Aerial crown-view tile of a tropical tree (Barro Colorado Island, Panama), acquired 20250317:
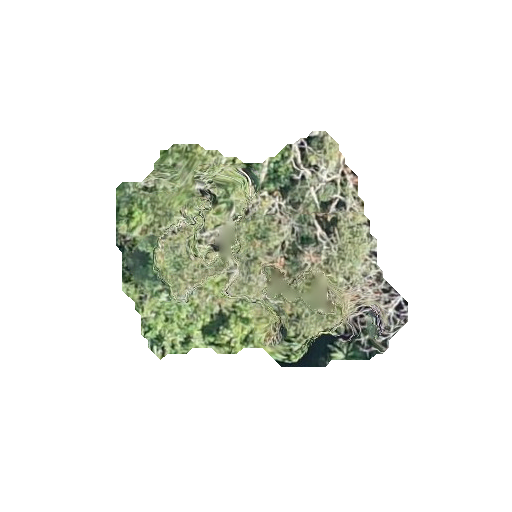
Species: Astronium graveolens
GBIF accepted scientific name: Astronium graveolens
Crown area: 74.902 m²